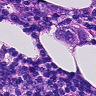
Metastatic tissue present: yes